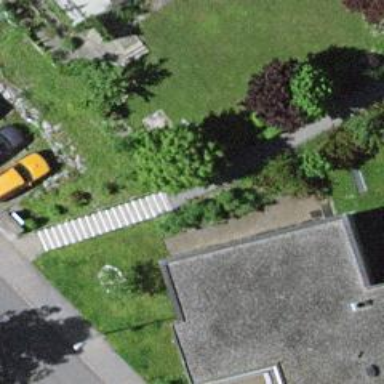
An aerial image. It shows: Set of steps on the road.